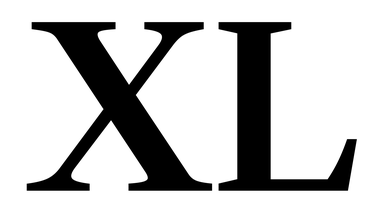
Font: LibreCaslonText_SemiBold